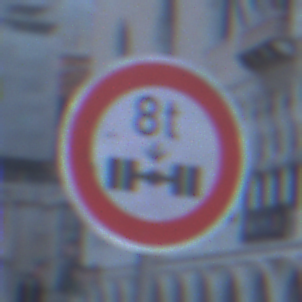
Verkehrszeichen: TatsaechlicheAchslast
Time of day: Dawn
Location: Outdoor (Urban)
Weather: Clear
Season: NotSpecified
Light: Natural